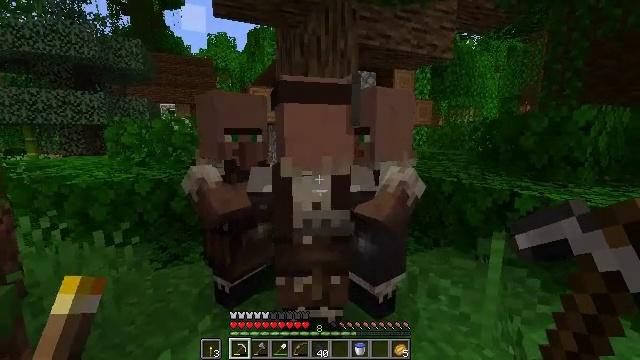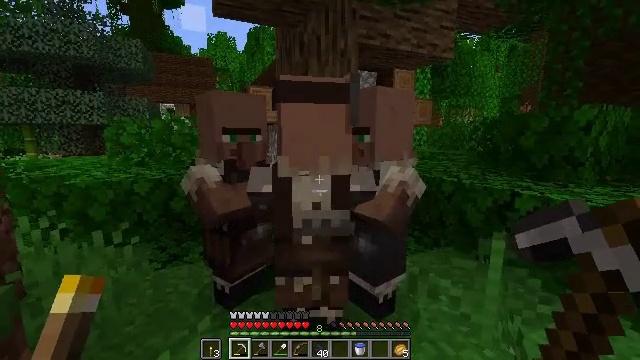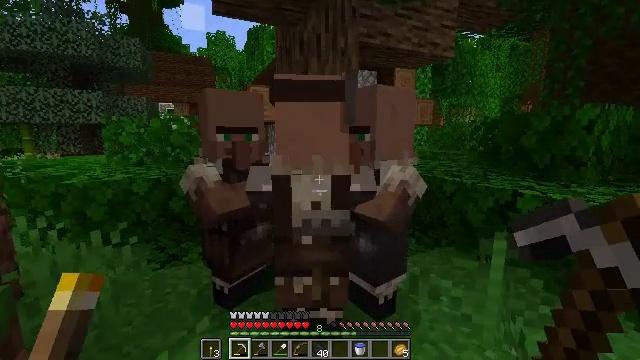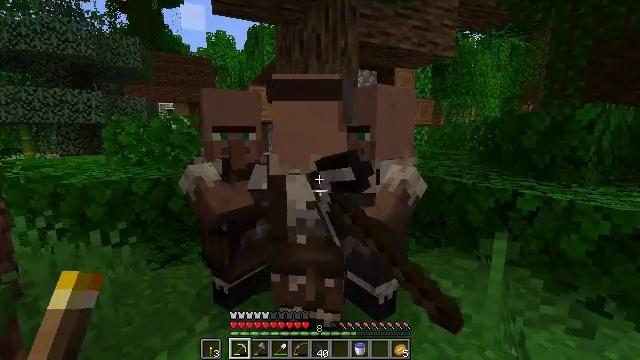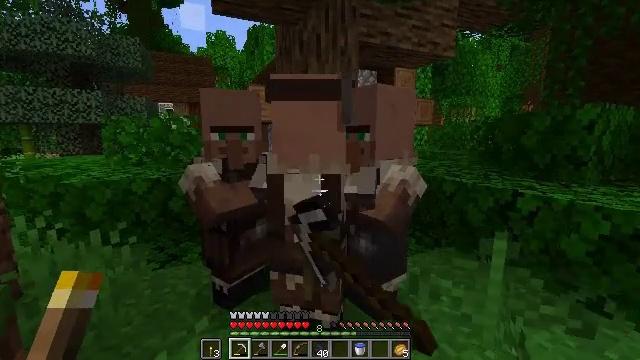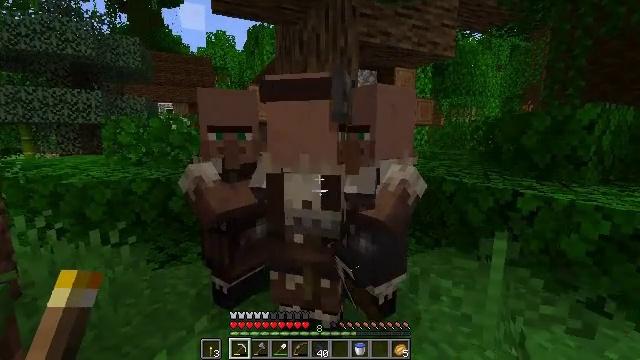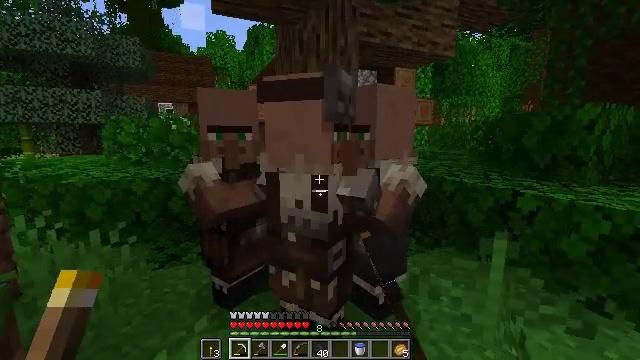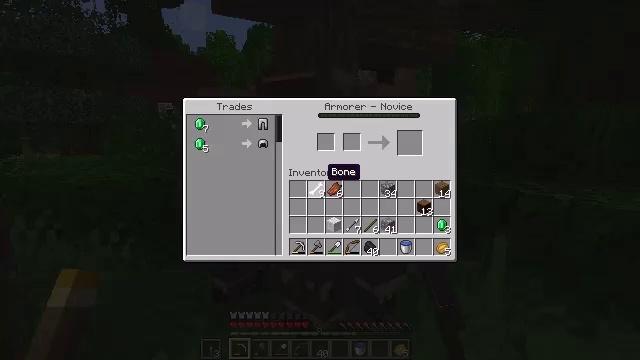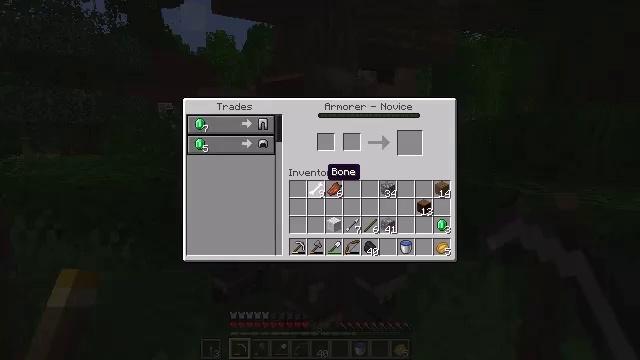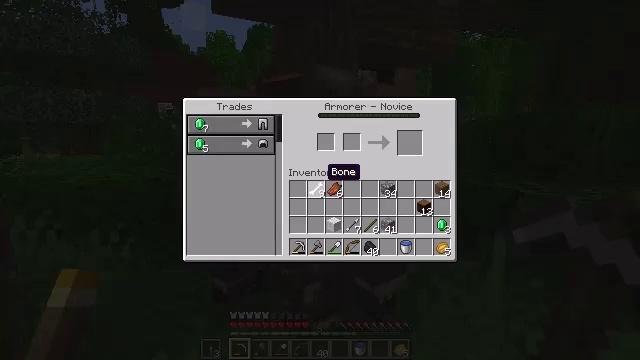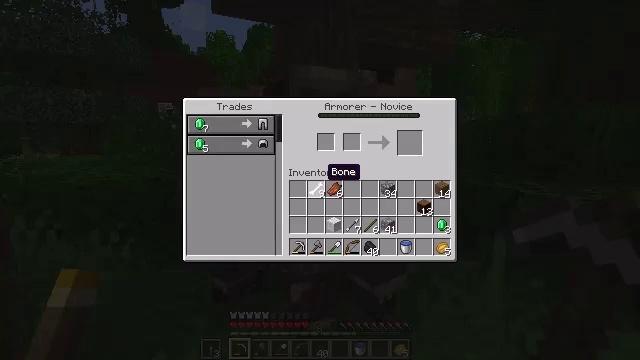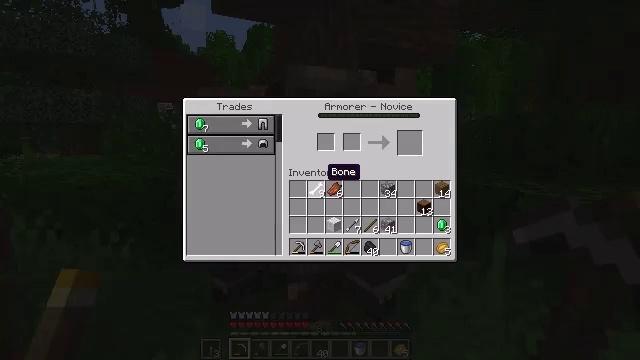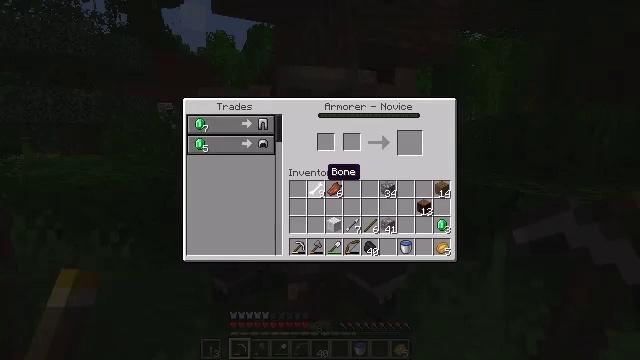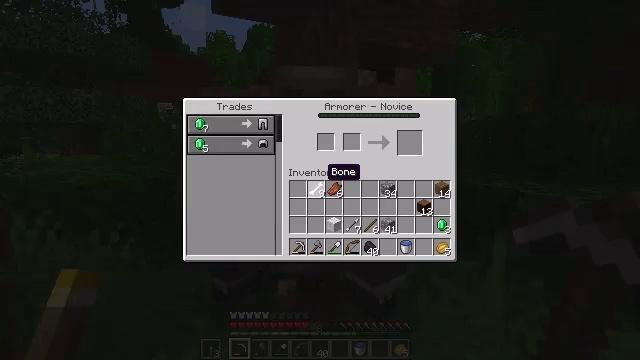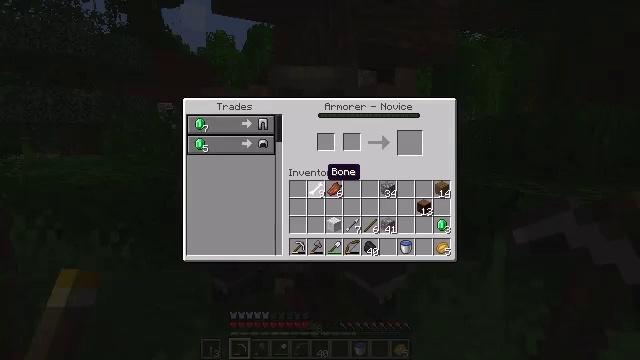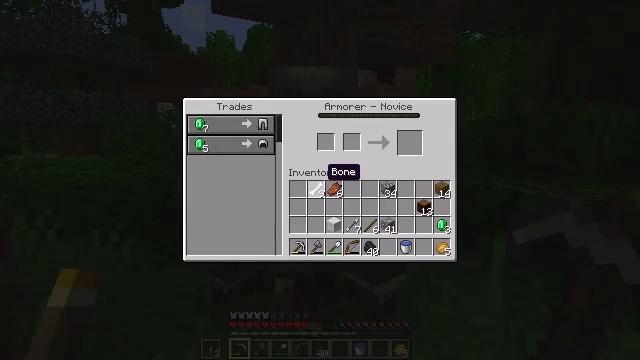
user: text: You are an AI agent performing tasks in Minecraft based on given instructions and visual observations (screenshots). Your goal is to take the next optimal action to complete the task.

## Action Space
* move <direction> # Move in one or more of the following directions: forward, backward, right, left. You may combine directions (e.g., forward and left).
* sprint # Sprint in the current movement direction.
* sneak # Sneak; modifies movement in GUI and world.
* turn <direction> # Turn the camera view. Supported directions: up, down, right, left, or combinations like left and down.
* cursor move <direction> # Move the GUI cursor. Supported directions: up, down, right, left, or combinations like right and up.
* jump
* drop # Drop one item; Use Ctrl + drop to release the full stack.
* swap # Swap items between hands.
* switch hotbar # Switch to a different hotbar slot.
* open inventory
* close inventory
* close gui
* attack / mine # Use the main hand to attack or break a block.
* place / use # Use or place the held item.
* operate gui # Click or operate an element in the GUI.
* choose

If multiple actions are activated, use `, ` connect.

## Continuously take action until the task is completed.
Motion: motion action
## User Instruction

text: Break oak leaves from the trees.
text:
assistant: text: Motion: no_op
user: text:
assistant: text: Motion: use / place
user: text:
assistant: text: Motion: use / place
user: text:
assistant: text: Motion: use / place
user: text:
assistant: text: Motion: no_op
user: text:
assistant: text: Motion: no_op
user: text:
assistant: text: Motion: open gui
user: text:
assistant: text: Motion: no_op
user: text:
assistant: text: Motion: no_op
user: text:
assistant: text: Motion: no_op
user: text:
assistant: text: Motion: no_op
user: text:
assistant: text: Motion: no_op
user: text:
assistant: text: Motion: no_op
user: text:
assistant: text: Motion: no_op
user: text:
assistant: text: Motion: no_op
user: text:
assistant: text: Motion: no_op
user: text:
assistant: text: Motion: no_op
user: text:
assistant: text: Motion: no_op
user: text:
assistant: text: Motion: no_op
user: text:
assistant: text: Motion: no_op
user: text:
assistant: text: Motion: no_op
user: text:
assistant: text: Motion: no_op
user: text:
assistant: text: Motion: no_op
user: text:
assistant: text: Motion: no_op
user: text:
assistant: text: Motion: no_op
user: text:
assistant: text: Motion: close gui
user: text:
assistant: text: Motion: no_op
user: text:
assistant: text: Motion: no_op
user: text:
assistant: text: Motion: no_op
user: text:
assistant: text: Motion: no_op